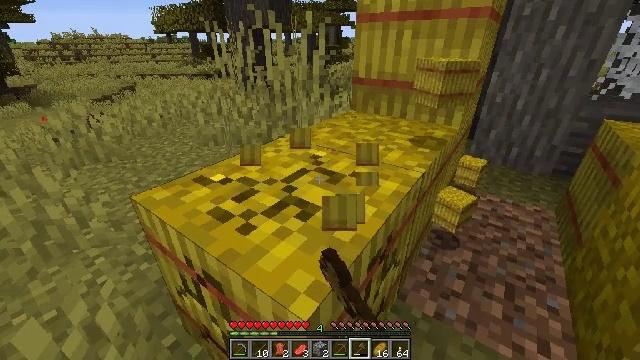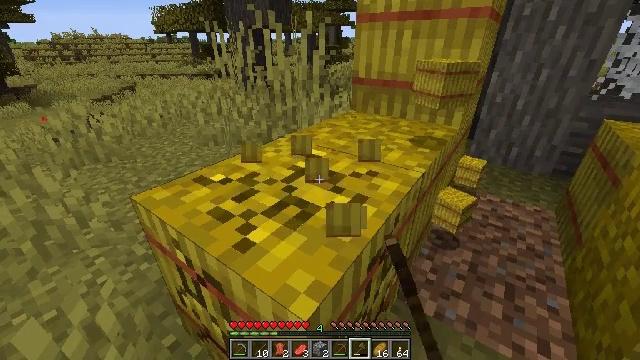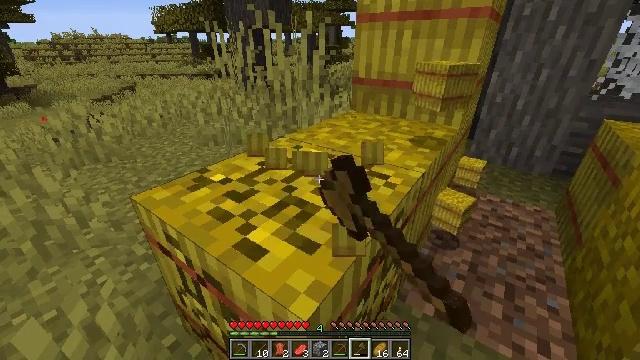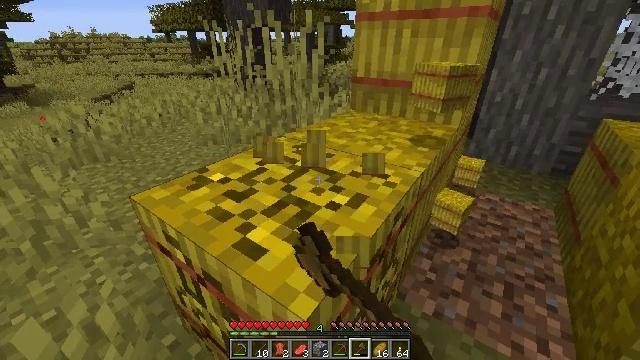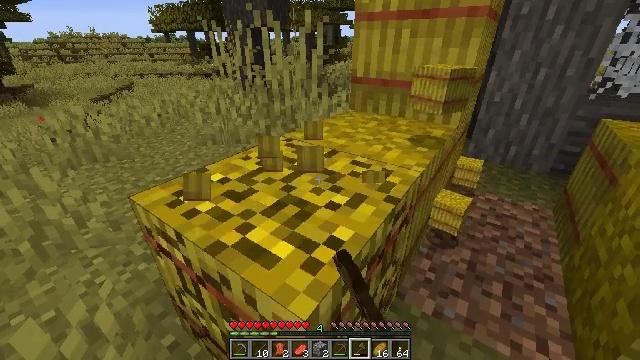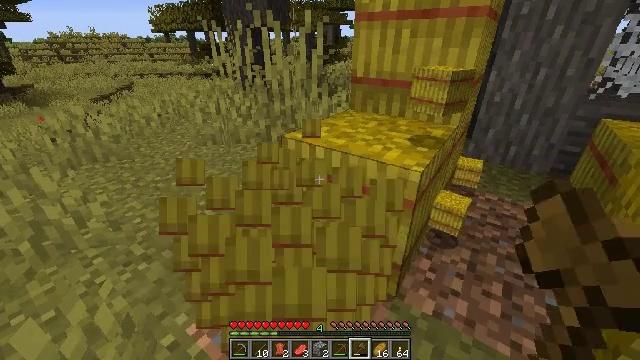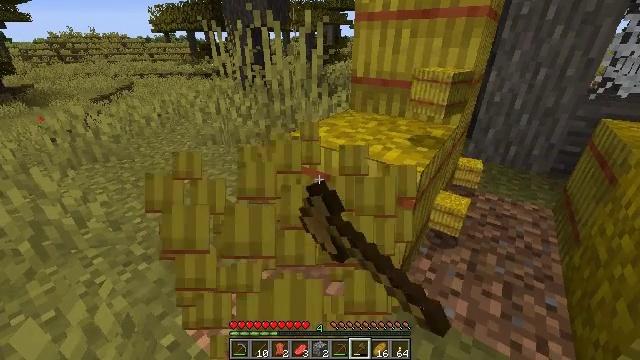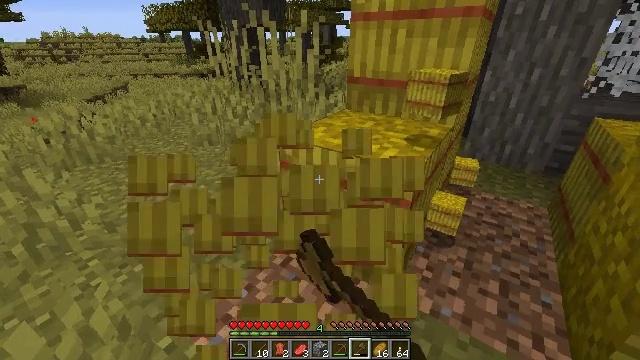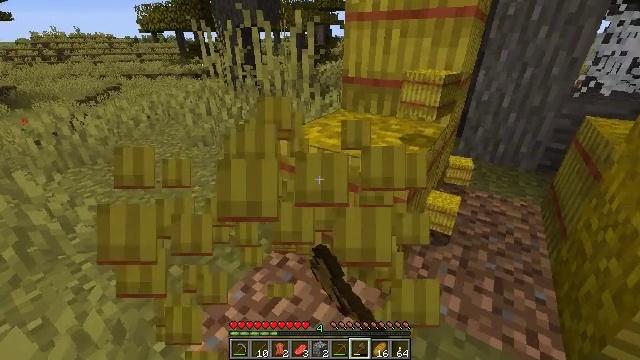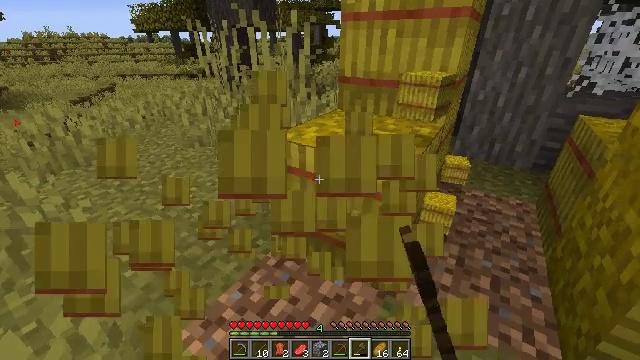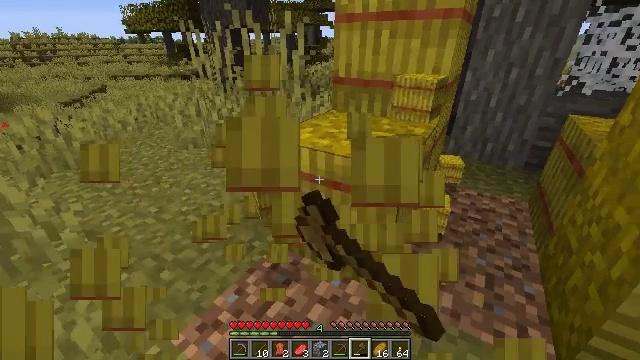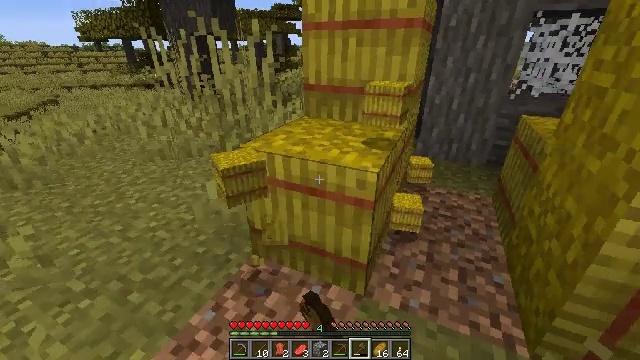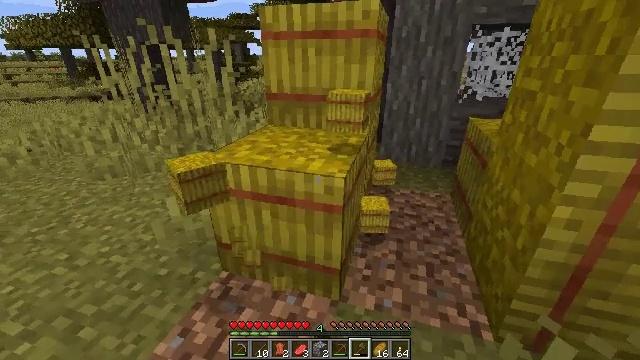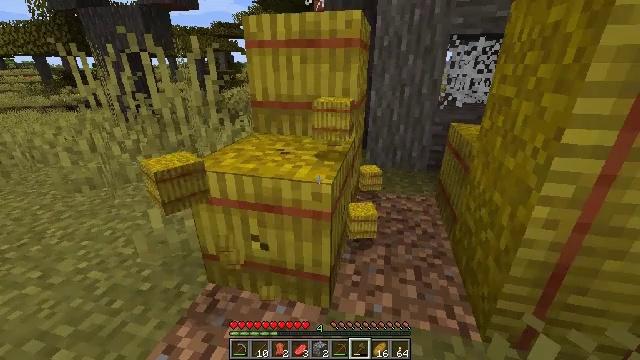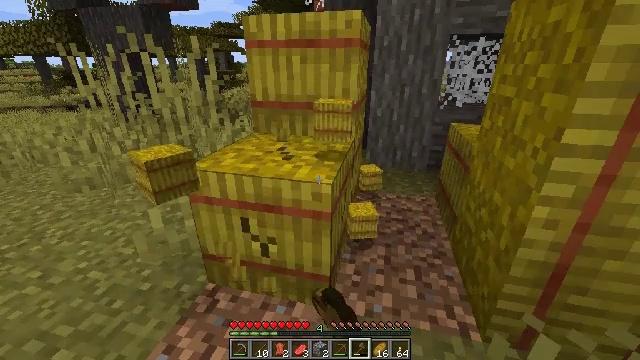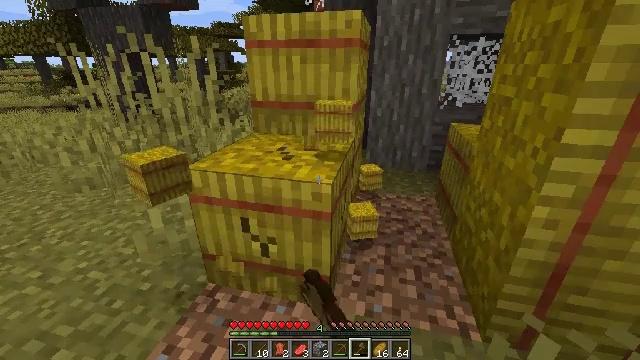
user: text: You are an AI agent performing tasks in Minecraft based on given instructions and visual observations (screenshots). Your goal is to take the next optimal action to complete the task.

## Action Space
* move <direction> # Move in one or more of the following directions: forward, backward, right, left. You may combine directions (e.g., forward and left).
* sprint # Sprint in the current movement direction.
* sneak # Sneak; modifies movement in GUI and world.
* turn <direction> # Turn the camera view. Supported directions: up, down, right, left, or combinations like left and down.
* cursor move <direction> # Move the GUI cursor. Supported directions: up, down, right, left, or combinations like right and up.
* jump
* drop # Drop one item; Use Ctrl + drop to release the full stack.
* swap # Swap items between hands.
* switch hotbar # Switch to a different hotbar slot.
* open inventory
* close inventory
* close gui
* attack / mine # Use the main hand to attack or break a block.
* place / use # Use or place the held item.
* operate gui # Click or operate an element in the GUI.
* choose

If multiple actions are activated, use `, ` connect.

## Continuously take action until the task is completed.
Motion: motion action
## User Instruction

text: Attack the hay block to get hay.
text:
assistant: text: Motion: attack / mine
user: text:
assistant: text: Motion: attack / mine
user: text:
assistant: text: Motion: attack / mine
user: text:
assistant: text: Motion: attack / mine
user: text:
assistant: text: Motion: attack / mine
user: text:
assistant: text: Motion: attack / mine
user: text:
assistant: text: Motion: attack / mine
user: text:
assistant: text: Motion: turn right, attack / mine
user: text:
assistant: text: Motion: attack / mine
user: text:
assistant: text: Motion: turn right, attack / mine
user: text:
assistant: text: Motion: turn right and up, attack / mine
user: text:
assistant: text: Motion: turn right and up, attack / mine
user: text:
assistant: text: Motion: turn right and up, attack / mine
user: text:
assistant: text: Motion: attack / mine
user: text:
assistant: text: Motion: attack / mine
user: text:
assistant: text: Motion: attack / mine
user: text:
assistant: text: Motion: attack / mine
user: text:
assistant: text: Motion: attack / mine
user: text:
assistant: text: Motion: attack / mine
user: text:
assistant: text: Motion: attack / mine
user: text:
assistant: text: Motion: attack / mine
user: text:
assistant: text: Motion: attack / mine
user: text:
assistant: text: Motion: attack / mine
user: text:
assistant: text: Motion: attack / mine
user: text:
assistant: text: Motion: attack / mine
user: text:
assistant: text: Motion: attack / mine
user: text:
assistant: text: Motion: attack / mine
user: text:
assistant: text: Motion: attack / mine
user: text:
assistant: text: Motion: attack / mine
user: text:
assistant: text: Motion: attack / mine